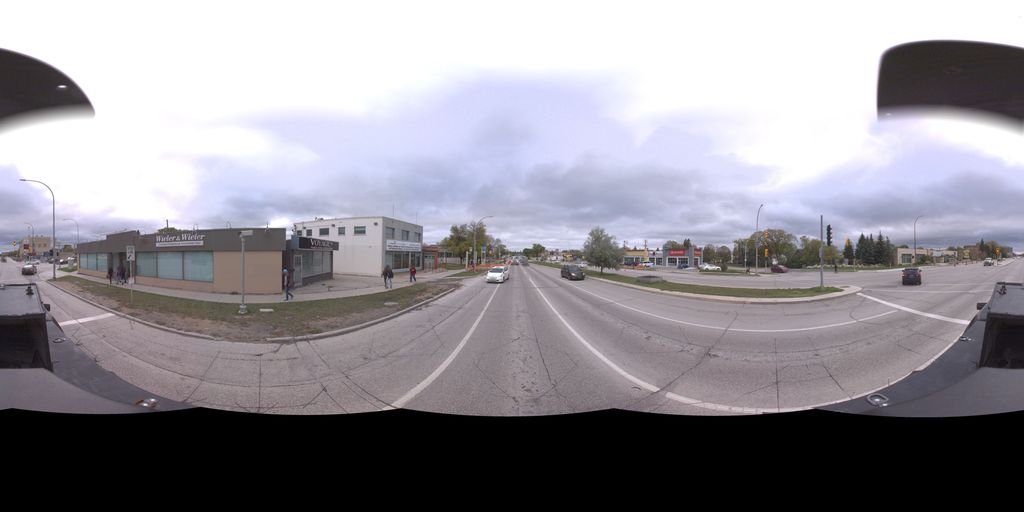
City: winnipeg